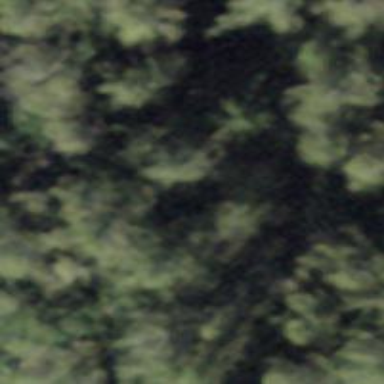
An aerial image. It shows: Forest area.